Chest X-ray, PA view. Patient: 52 years old, sex M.
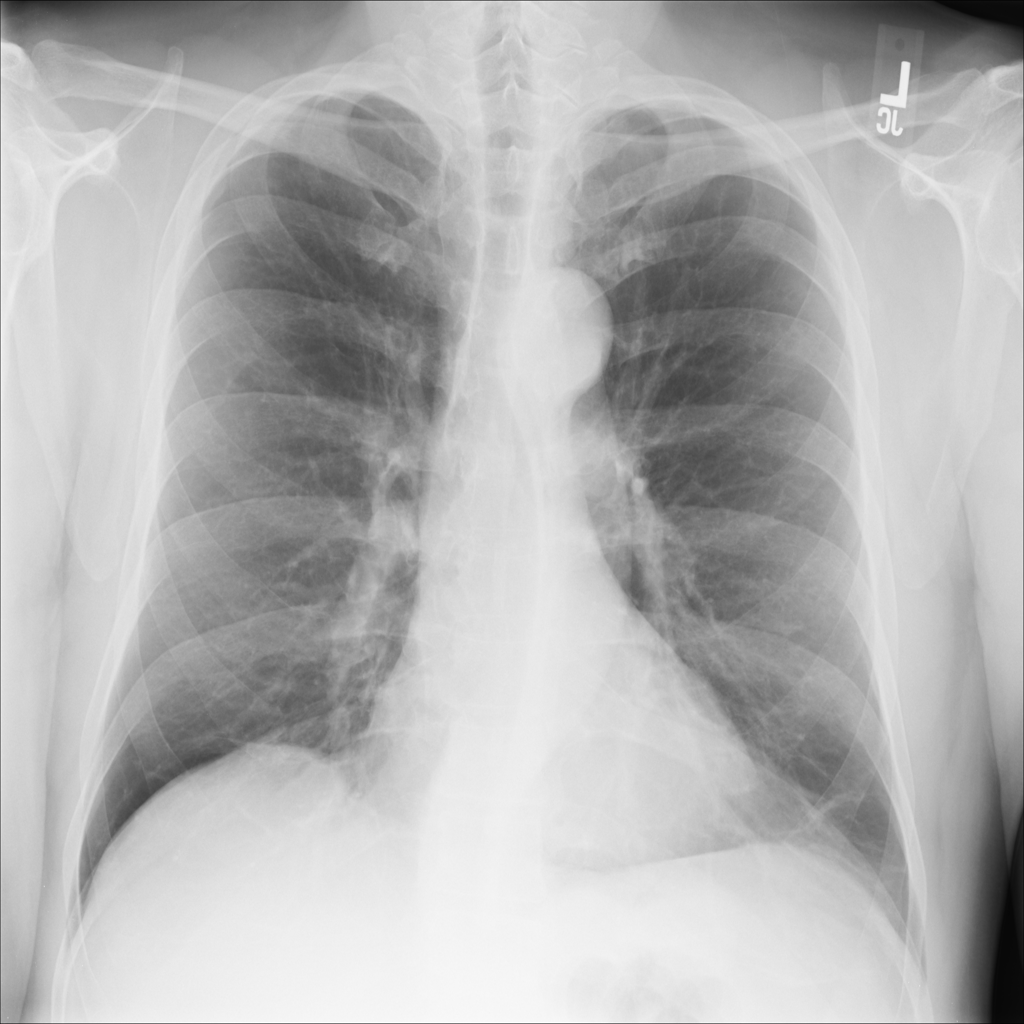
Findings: Emphysema